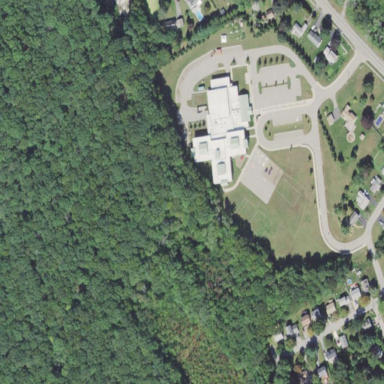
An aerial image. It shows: School.